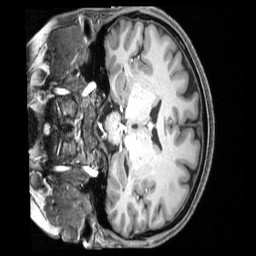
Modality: T1w
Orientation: coronal
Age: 45
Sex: female
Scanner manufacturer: siemens
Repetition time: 2.4 s
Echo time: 0.00231 s